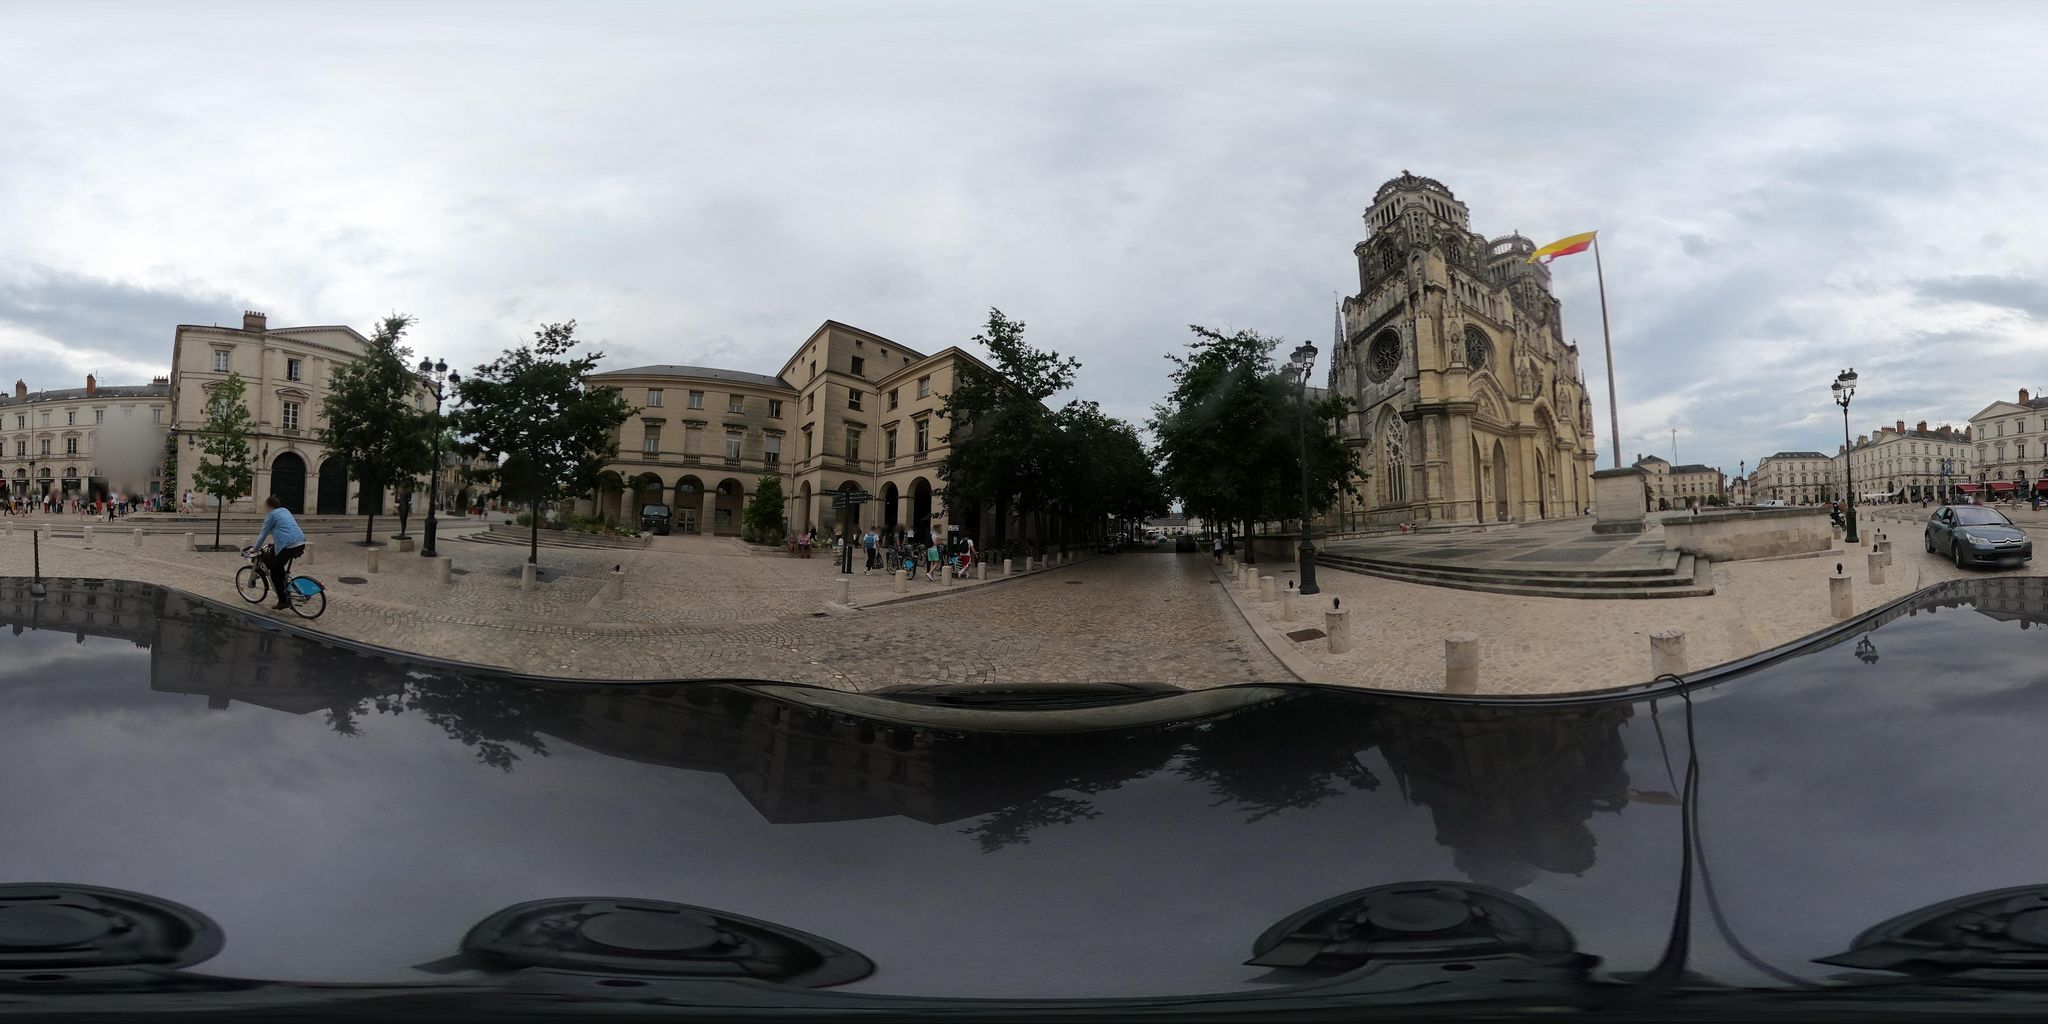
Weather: cloudy
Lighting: day
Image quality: good
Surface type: cycling surface
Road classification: tertiary, living_street
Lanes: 2
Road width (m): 6
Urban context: urban centre
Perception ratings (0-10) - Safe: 7.16, Lively: 5.37, Beautiful: 4.36, Boring: 3.1, Depressing: 8.48, Wealthy: 5.72